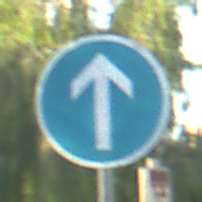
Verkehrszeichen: VorgeschriebeneFahrtrichtungGeradeaus
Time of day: SunriseSunset
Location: Outdoor (Suburban)
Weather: PartlyCloudy
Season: NotSpecified
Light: Natural